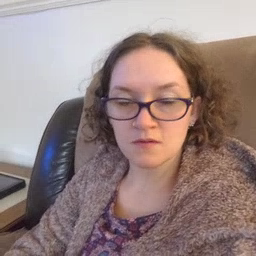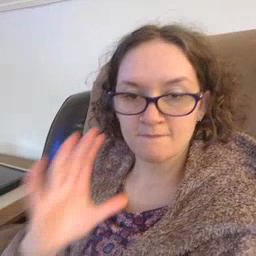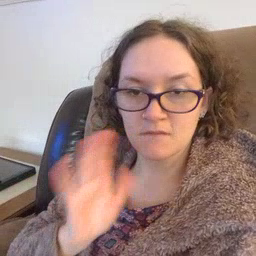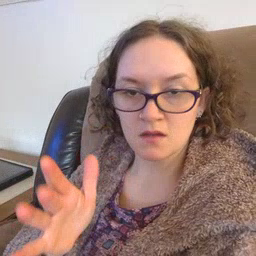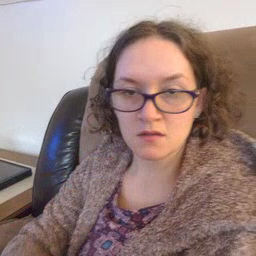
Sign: fine